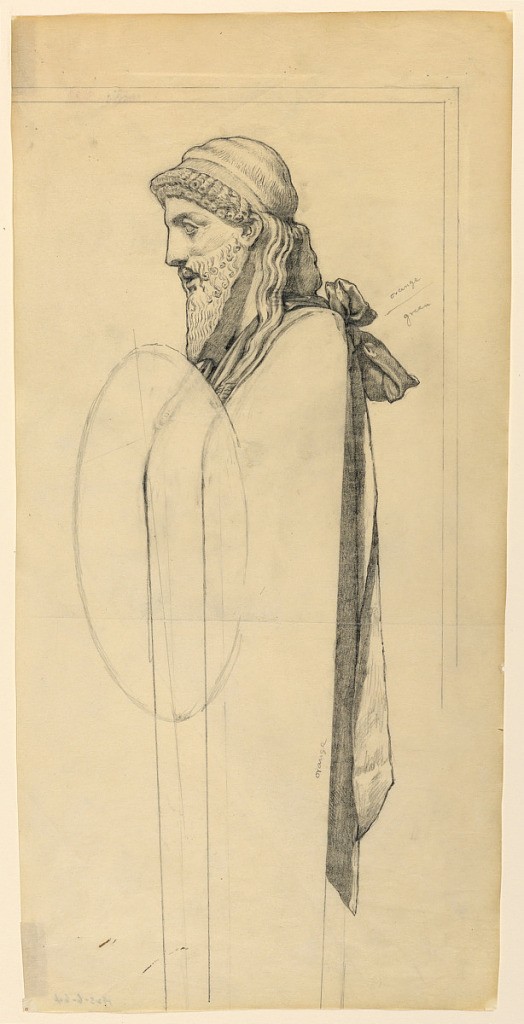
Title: Study for "The Education of Cupid"
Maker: Kenyon Cox, American, 1856–1919
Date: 1917
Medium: Graphite on tracing paper
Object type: Drawing
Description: Sketch of a pillar, surmounted by a bust of Hermes in profile.